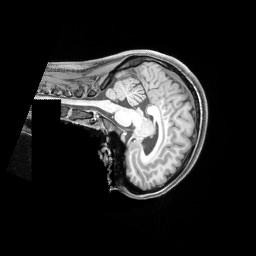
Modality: T1w
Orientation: sagittal